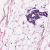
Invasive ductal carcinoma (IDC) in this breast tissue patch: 0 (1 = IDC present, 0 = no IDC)